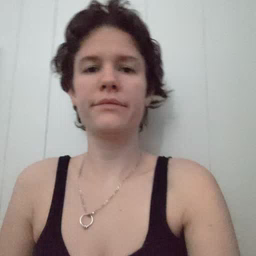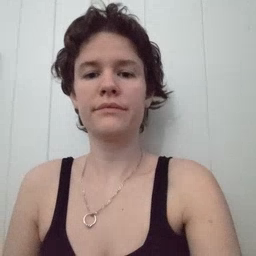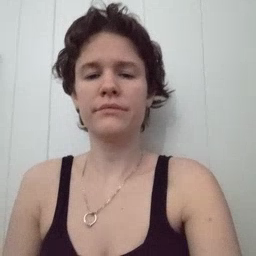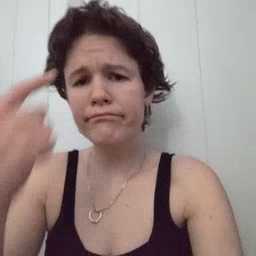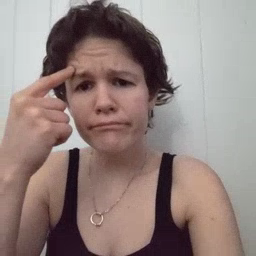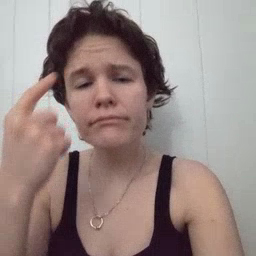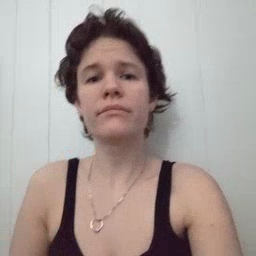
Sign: think